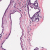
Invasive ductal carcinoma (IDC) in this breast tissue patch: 0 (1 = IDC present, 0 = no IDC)